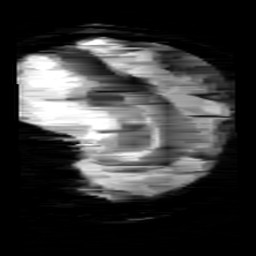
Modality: minIP
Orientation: sagittal
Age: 9
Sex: female
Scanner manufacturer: siemens
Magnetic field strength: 3 T
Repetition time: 0.027 s
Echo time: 0.02 s